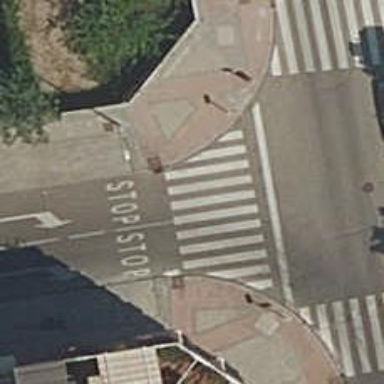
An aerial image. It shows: Marked crossing on the road.